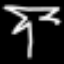
Label: palm tree